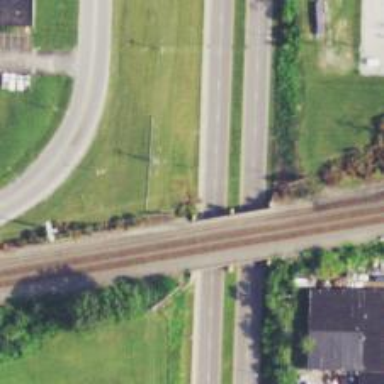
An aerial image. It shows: Railway siding with rails.